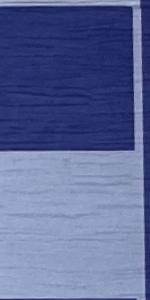
Label: Empty